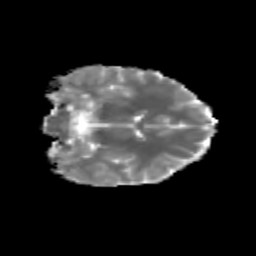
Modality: MD
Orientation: coronal
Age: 20
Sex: female
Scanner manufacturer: siemens
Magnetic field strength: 3 T
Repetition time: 3.5 s
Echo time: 0.125 s